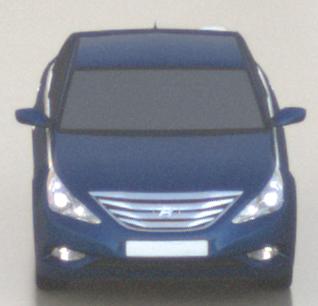
Make: Hyundai
Model: Sonata
Detailed model: Gen. 6 YF
Model produced from: 2009
Model produced until: 2016
Doors: 4
Color: blue
Road condition: wet road
Daytime: sunrise or sunset
Contrast: low contrast